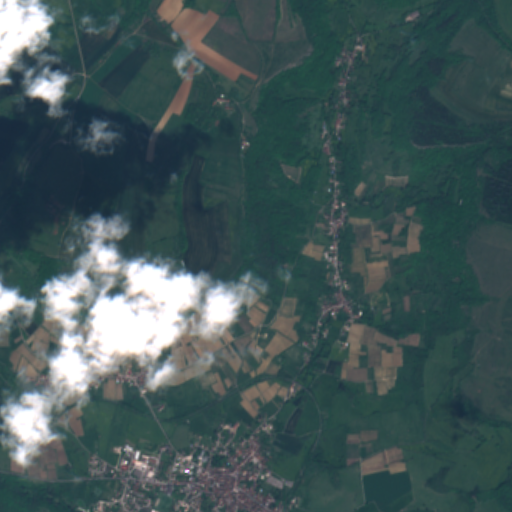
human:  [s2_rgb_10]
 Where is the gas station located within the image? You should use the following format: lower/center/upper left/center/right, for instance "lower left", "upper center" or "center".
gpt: The gas station is located in the lower left of the image.
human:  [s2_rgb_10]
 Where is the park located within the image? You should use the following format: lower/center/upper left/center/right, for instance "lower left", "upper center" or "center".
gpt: The park is located in the lower left of the image.
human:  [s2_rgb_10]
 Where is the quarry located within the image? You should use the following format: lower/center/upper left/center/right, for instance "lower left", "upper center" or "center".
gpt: There is no quarry in the image.